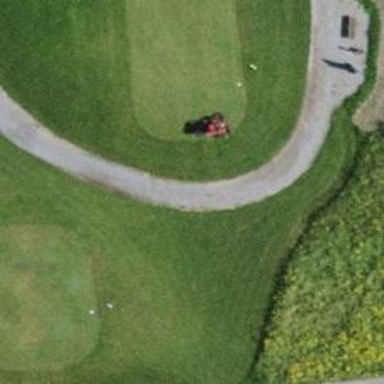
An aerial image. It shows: Path for golf carts.